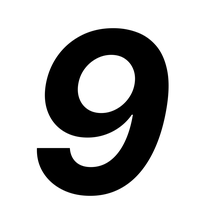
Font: Inter-Italic_Bold_Italic